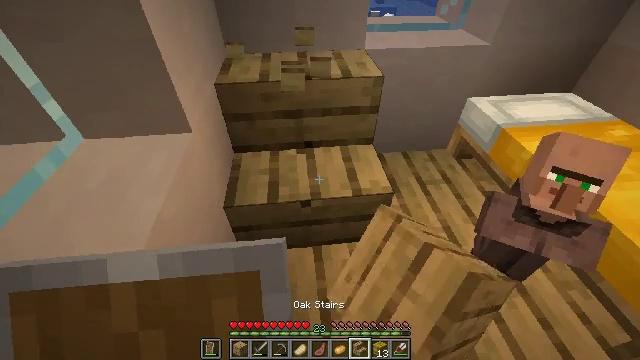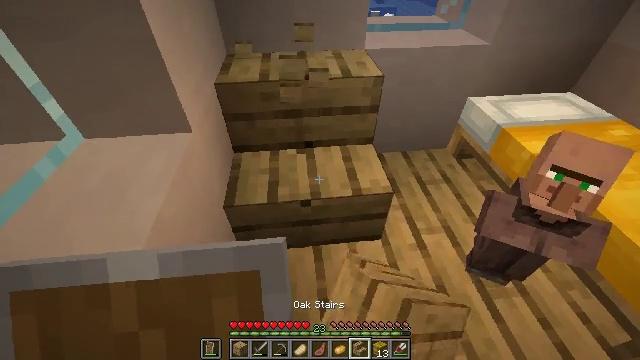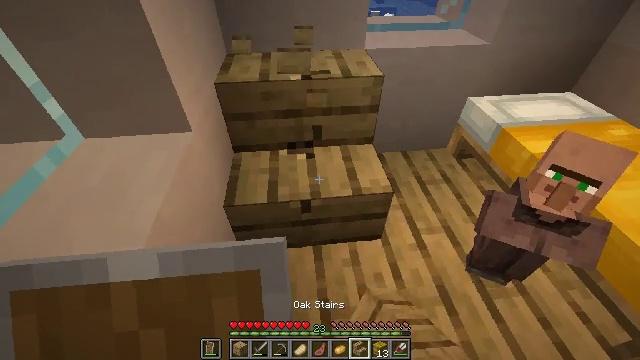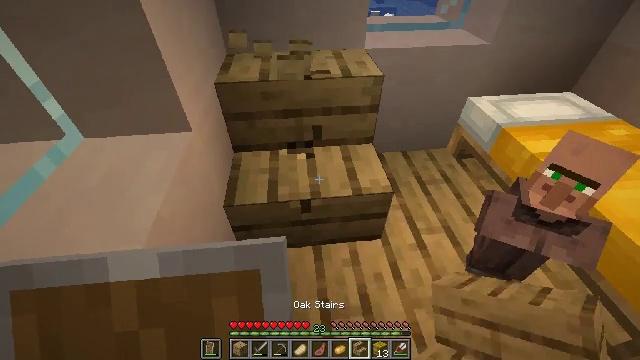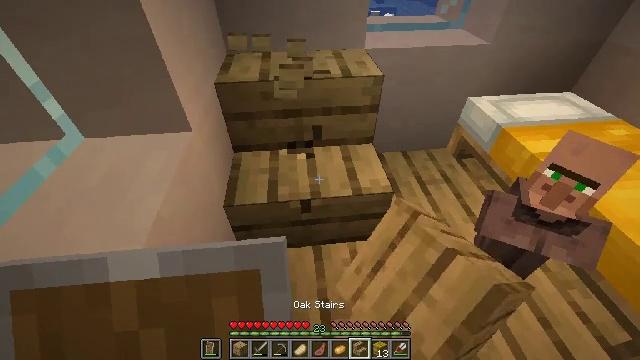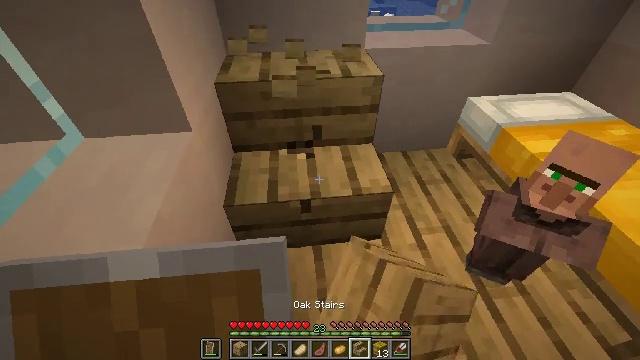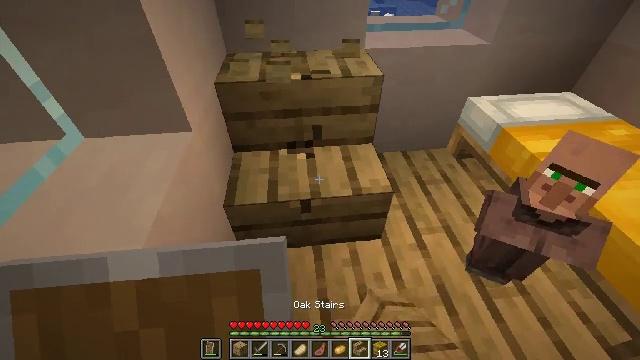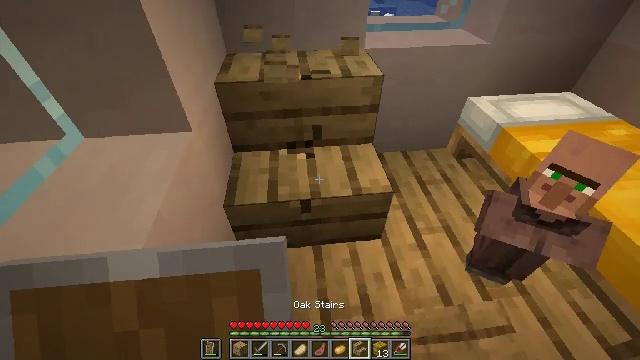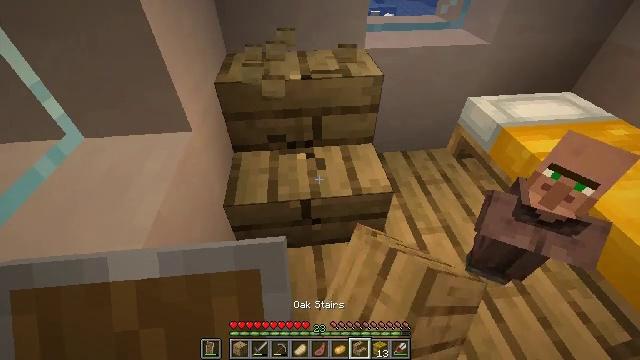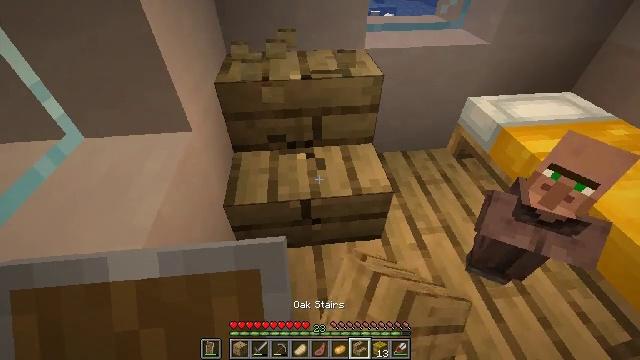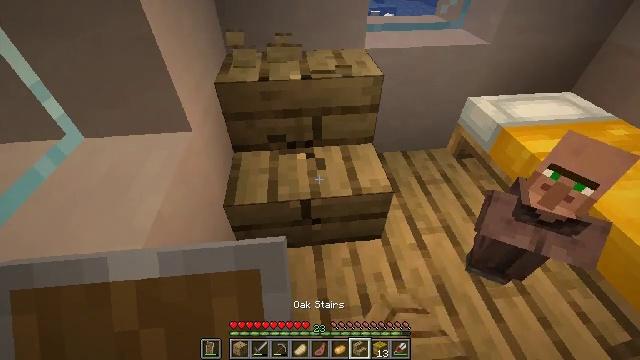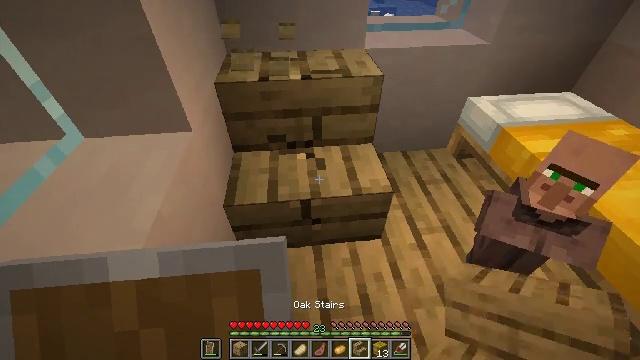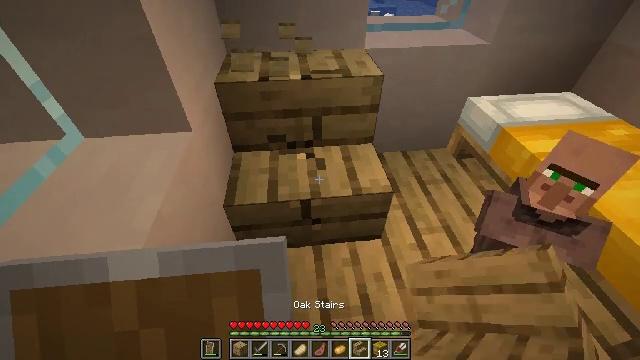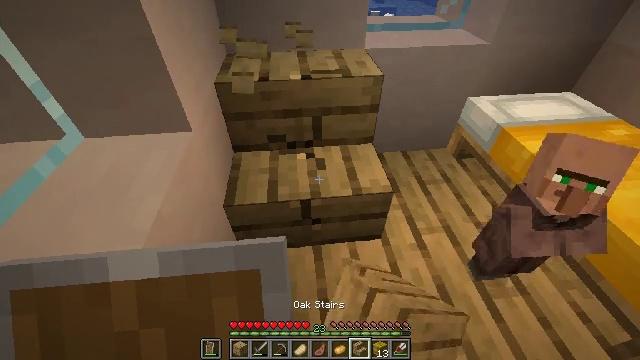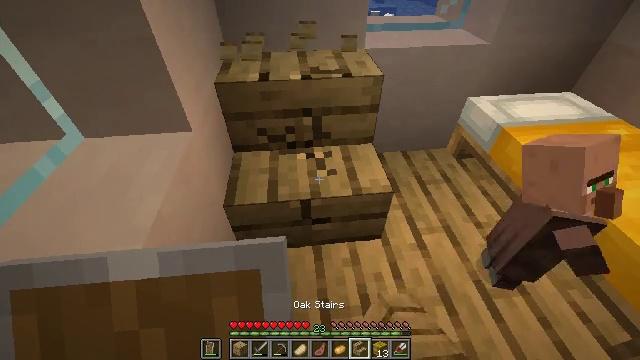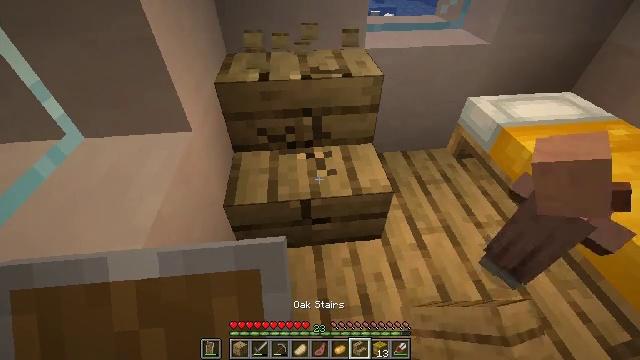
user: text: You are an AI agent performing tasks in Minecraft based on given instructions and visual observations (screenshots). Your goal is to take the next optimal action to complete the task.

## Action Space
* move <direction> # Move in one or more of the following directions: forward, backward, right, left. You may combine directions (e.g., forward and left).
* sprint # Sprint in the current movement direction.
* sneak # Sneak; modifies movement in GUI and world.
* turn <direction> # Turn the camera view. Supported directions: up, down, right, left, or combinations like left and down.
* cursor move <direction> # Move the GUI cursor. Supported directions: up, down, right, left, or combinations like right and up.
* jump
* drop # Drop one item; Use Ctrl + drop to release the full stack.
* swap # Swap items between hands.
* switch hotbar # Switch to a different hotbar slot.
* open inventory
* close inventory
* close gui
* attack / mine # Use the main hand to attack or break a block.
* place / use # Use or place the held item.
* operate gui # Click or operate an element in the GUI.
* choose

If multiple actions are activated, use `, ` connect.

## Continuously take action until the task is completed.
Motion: motion action
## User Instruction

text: Collect oak stairs from a structure.
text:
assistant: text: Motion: attack / mine
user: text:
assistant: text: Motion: attack / mine
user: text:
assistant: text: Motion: attack / mine
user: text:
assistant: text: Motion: attack / mine
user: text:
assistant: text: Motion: attack / mine
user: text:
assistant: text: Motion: attack / mine
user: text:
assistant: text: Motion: attack / mine
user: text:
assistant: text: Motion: attack / mine
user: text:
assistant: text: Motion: attack / mine
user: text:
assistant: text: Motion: attack / mine
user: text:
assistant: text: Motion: attack / mine
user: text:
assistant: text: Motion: attack / mine
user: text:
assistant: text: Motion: attack / mine
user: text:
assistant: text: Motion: attack / mine
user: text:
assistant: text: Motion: attack / mine
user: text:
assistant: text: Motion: attack / mine
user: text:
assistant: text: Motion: attack / mine
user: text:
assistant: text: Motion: attack / mine
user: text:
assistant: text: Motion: attack / mine
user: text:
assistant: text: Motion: attack / mine
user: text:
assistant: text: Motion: attack / mine
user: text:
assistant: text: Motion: attack / mine
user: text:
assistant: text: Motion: attack / mine
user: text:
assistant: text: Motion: attack / mine
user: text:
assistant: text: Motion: attack / mine
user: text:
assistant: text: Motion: attack / mine
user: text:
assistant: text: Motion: attack / mine
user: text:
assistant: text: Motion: attack / mine
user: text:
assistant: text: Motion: attack / mine
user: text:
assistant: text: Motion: attack / mine